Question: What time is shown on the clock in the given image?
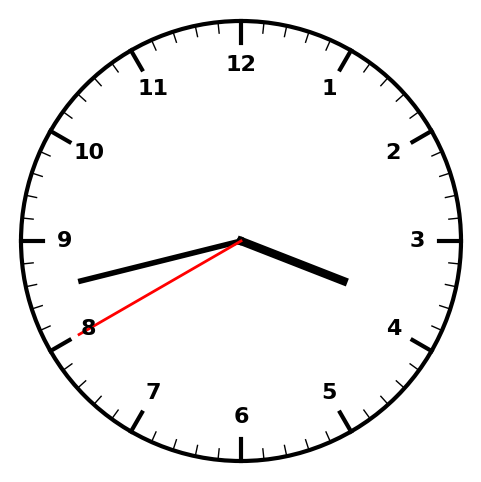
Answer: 03:42:40